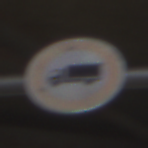
Verkehrszeichen: VerbotFuerKraftfahrzeugeUeberDreiKommaFuenfTonnen
Umgebung: Roofed, Special
Tageszeit: Midday
Wetter: Overcast
Licht: Natural
Jahreszeit: NotSpecified
Kontrast: MediumContrast